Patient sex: M
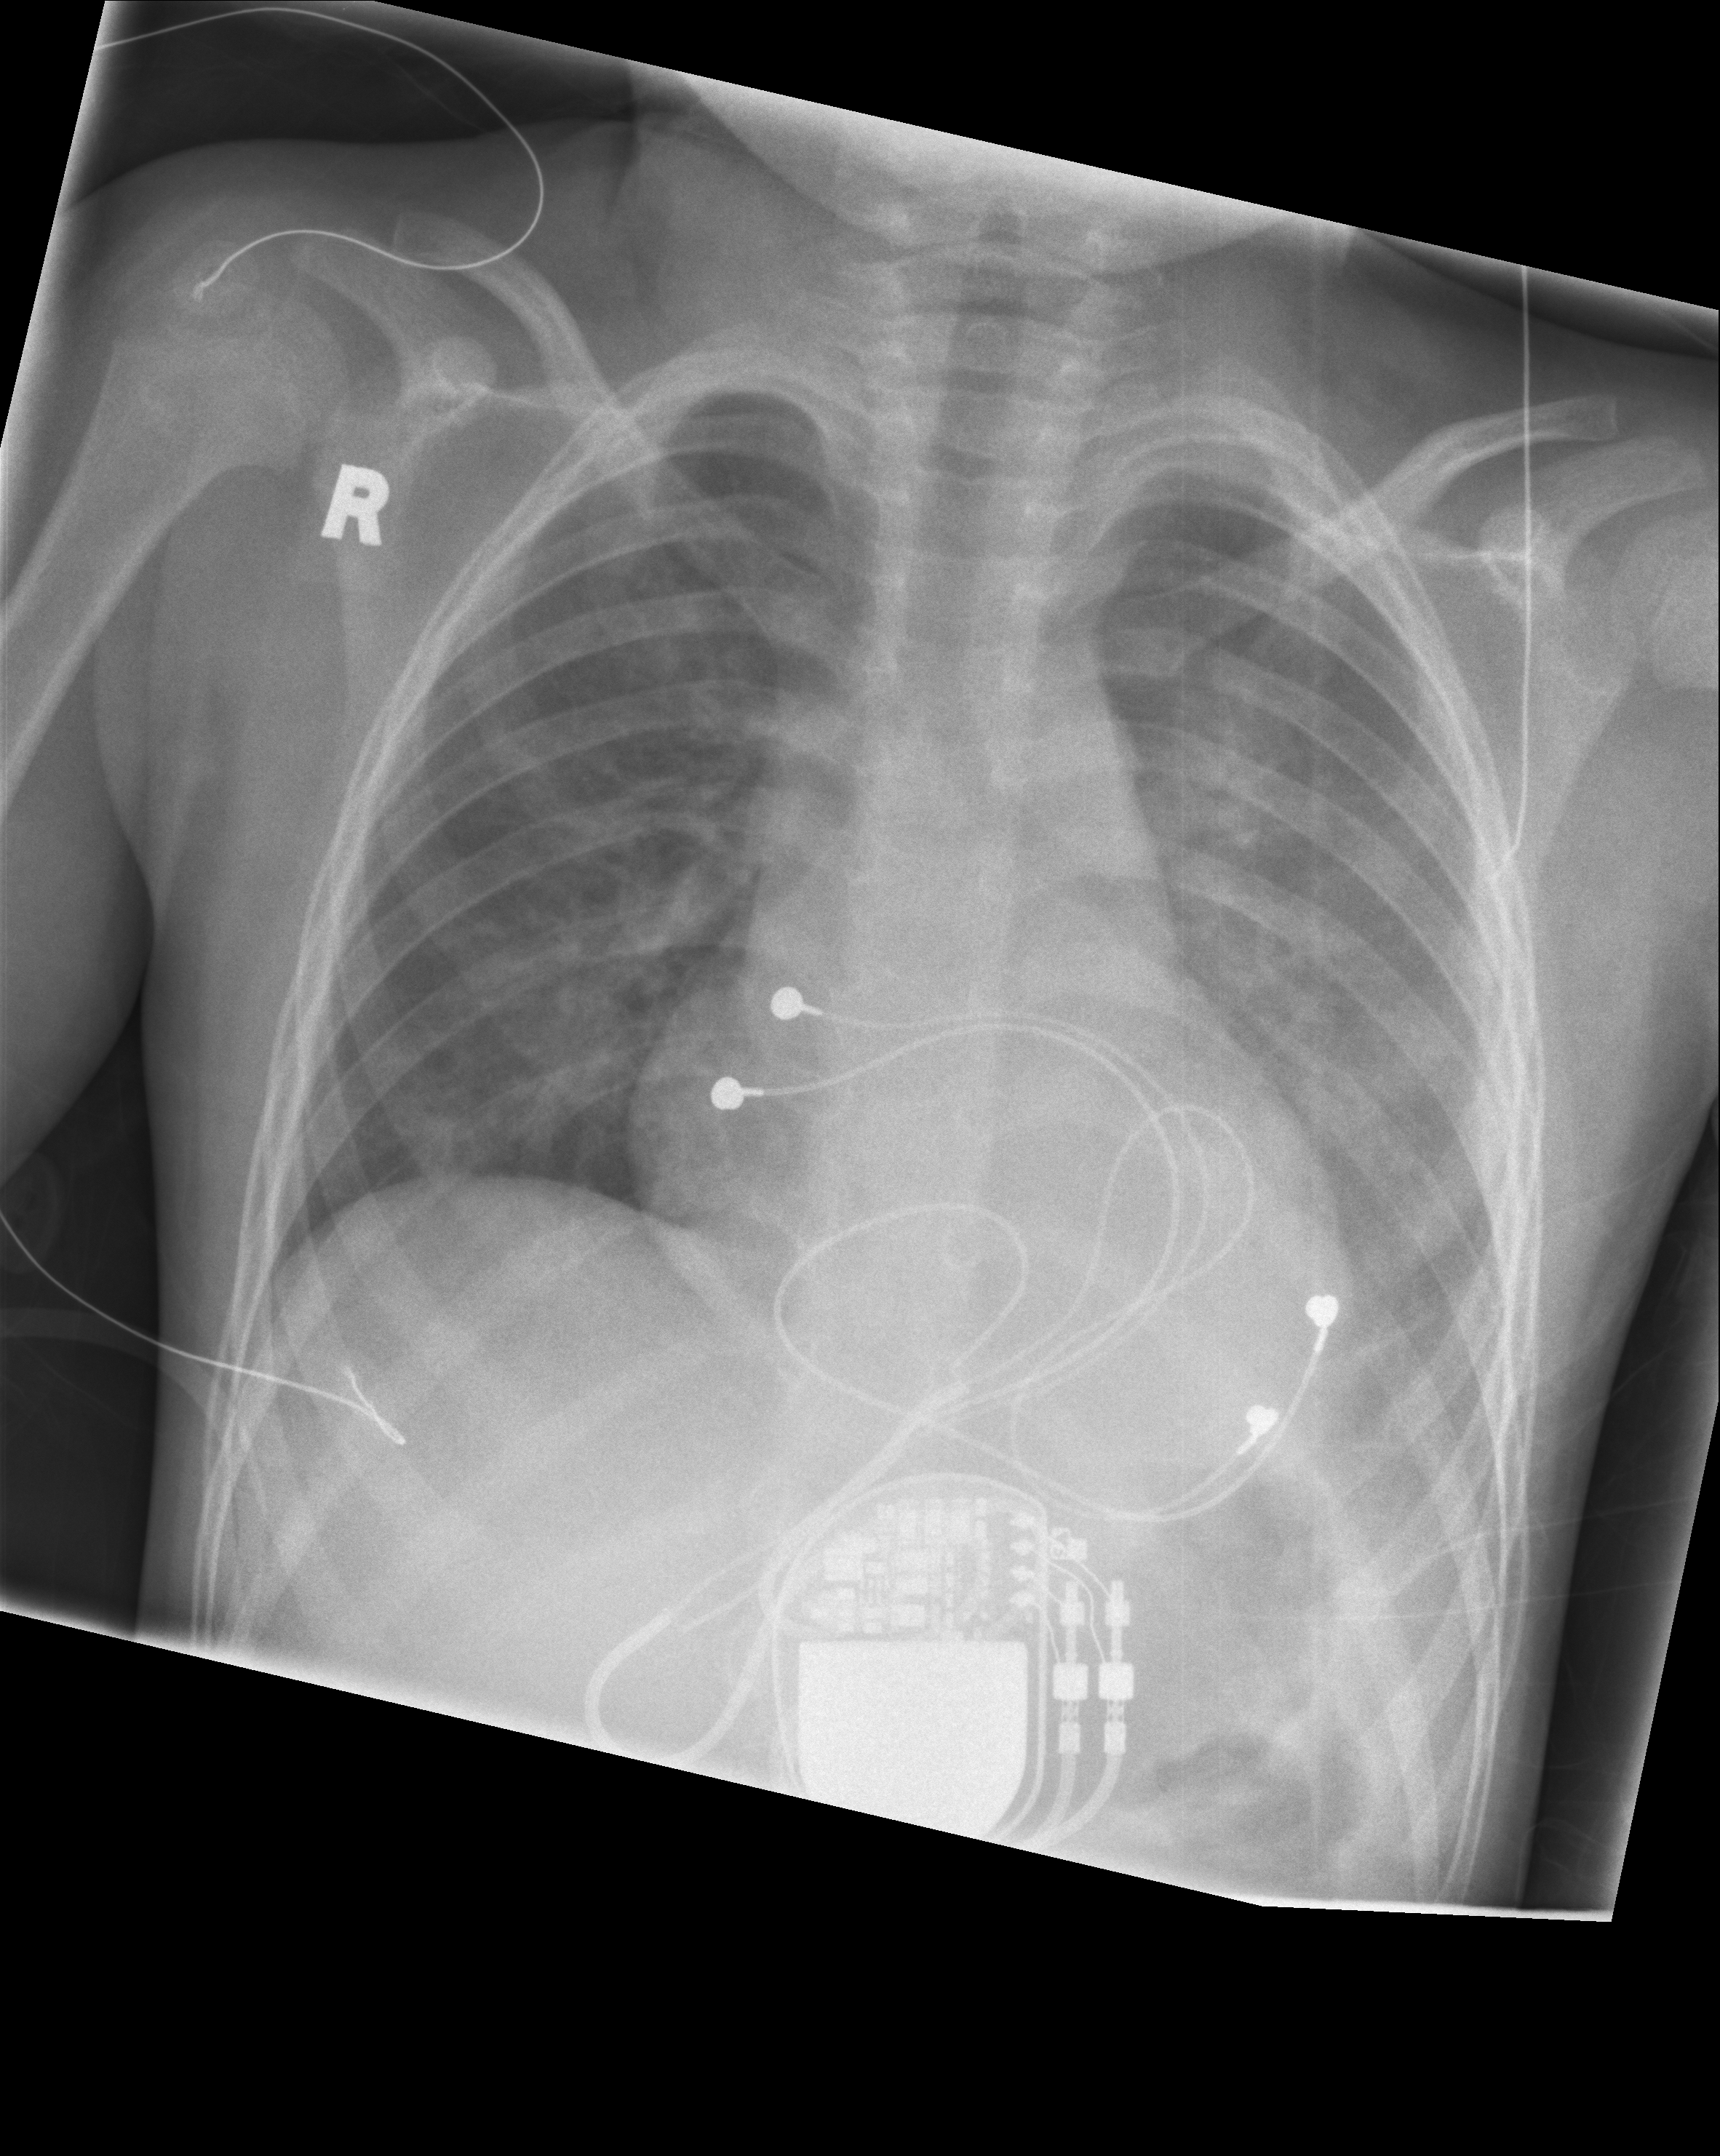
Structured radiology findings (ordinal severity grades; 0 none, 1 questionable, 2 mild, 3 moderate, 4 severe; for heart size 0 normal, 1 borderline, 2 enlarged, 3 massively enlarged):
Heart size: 0
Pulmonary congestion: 1
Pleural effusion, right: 0
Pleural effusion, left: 2
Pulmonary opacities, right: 0
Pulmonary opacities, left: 0
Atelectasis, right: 0
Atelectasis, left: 2